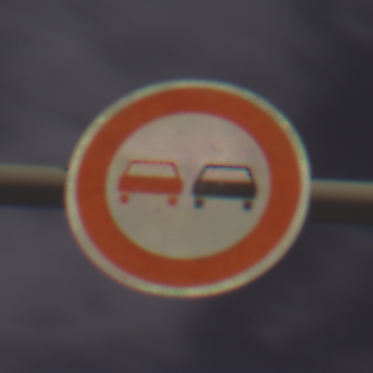
Verkehrszeichen: Ueberholverbot
Umgebung: Outdoor, Suburban
Tageszeit: Night
Wetter: PartlyCloudy
Licht: Artificial
Jahreszeit: NotSpecified
Kontrast: HighContrast